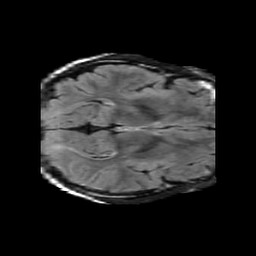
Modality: FLAIR
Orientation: axial
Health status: ill
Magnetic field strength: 3 T